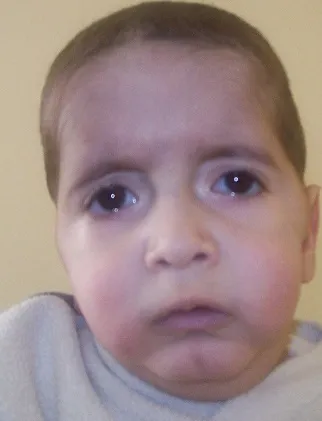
Senile appearance of the face.
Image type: medical_photograph (oral_photograph)